Question: I'm originally an Android developer starting with iOS now, but I'm having some problems to do something quite simple: reposition the UI elements based on other UI elements. For example, see the following picture:

I created a layout with an image, a label and two buttons.
I programmatically hid the image, then the label and the two buttons repositioned themselves and took the place where the image was originally located.
I know this can be done programmatically but is there a way to achieve the same behavior using only the Interface Builder? It's really simple to do that in Android so I hope we can do the same for iOS.
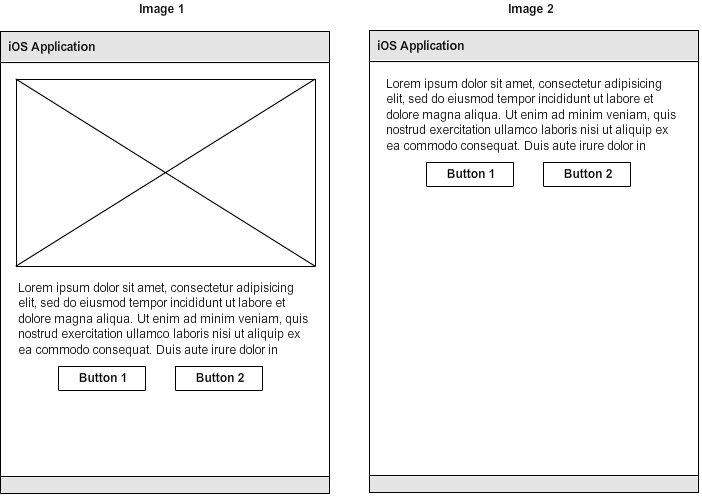
Answer: You can't do this in IB, if u hide the image programmatically.
It' not like android U have to drag it or adjust the size inspector in xib file for iOS befor execution.
In xib file all are static, if u want to make any changes during execution u should do it by programmatically.
ie, set the frame for label(I think u are using Textview) and button to the imageview's frame
or
do it by using tableview add the imageview, label,button programmatically